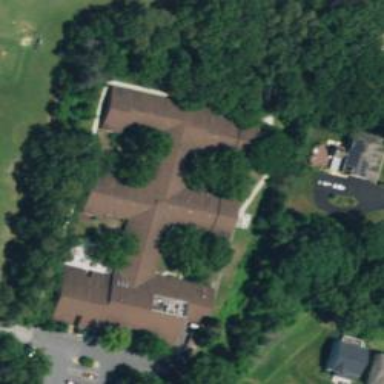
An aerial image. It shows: Nursing home.